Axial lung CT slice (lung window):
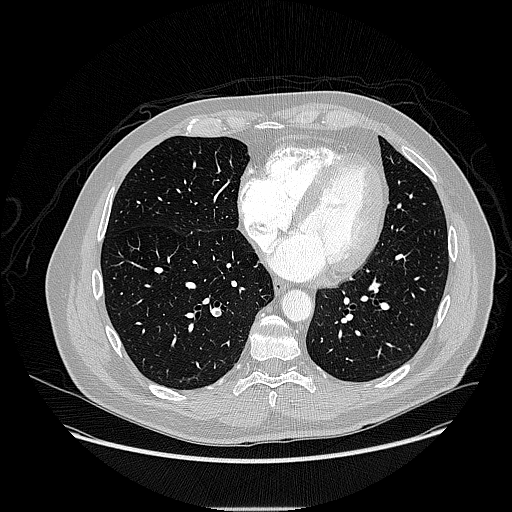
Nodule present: no